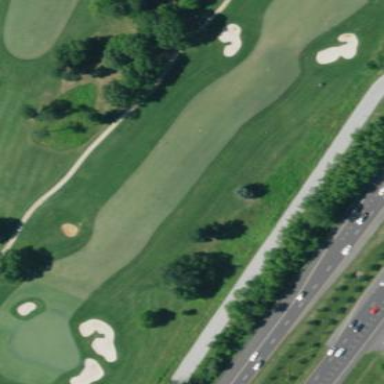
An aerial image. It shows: Area covered with grass designated as out of bounds for golf.